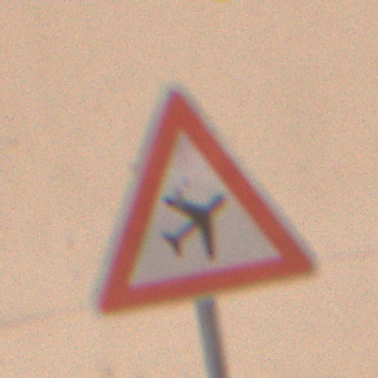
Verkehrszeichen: FlugbetriebLinks
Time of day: Midday
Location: Outdoor (Urban)
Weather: PartlyCloudy
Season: NotSpecified
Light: Natural